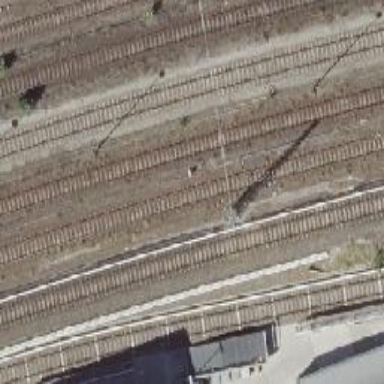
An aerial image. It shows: Railway signal.